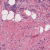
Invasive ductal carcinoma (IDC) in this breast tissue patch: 1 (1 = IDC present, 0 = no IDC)